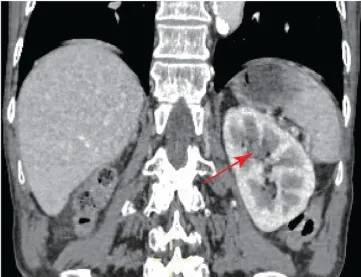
Imaging examination before and after immunotherapy. (B) After the fourth immunotherapy. The space-occupying lesion in the upper calyx of the left kidney was significantly smaller than before, and the size was approximately 12 mmx10 mm.
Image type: radiology (ct)